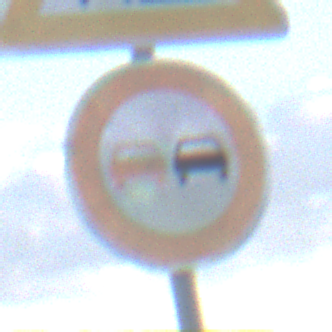
Verkehrszeichen: Ueberholverbot
Zusatzzeichen oben: Arbeitsstelle
Umgebung: Outdoor, Nature
Tageszeit: SunriseSunset
Wetter: PartlyCloudy
Licht: Natural
Jahreszeit: NotSpecified
Kontrast: LowContrast